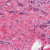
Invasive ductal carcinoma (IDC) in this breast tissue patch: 0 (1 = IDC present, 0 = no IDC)